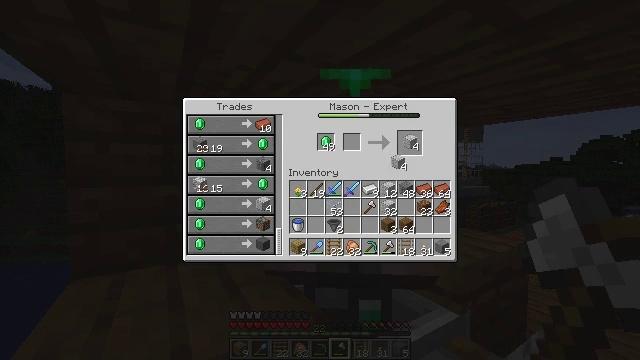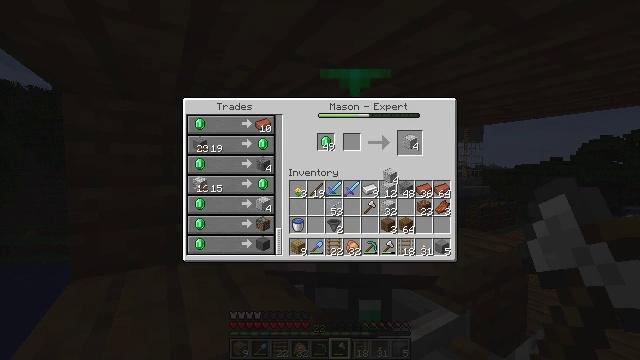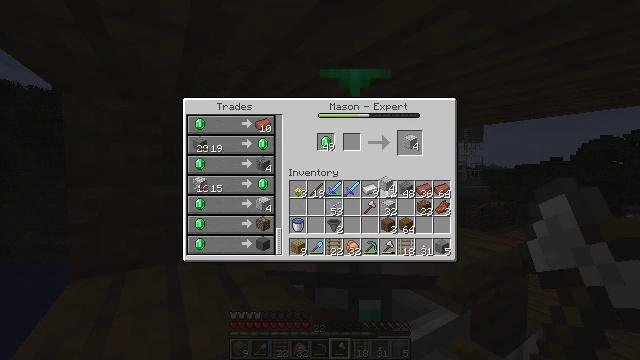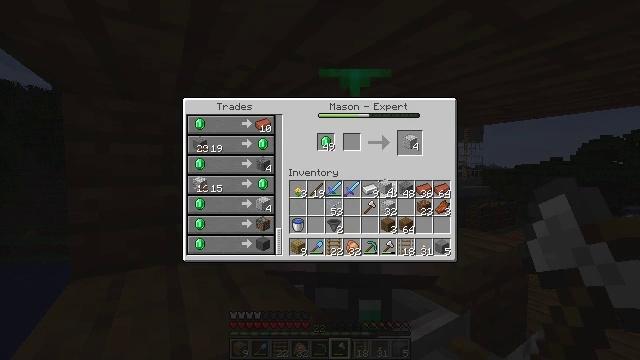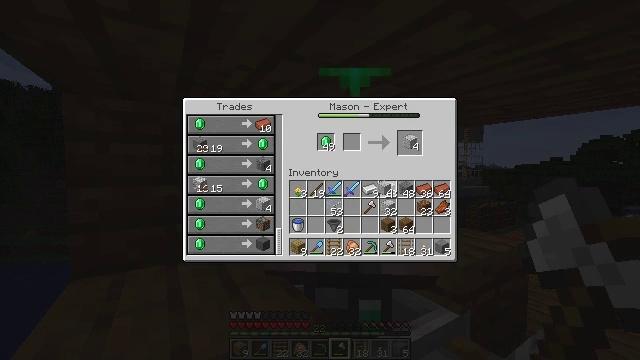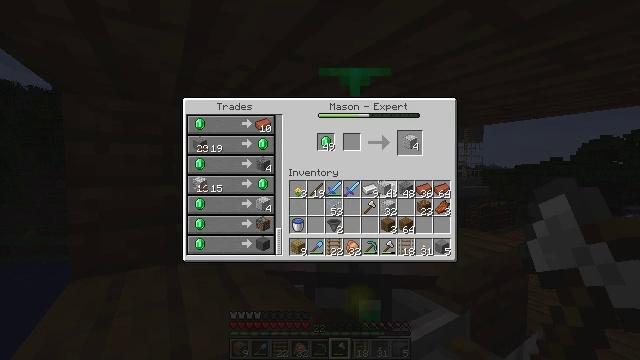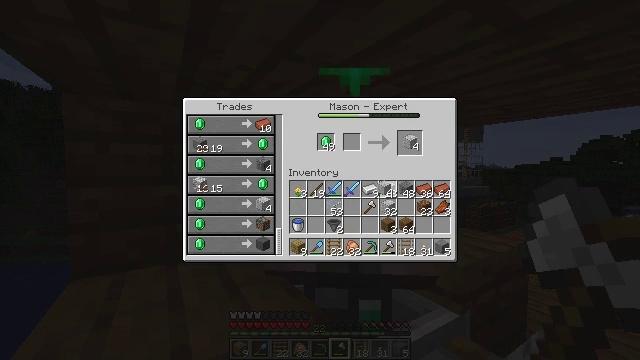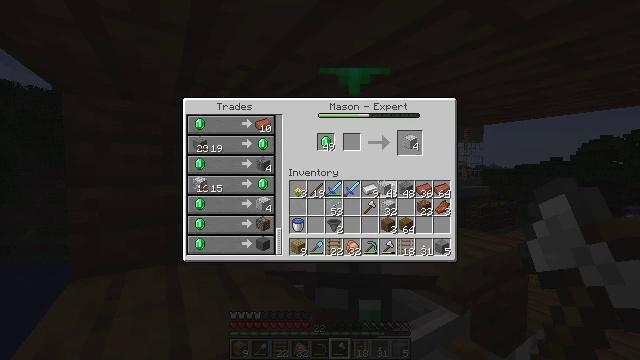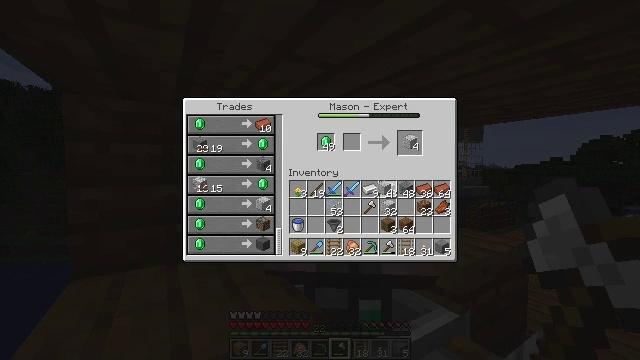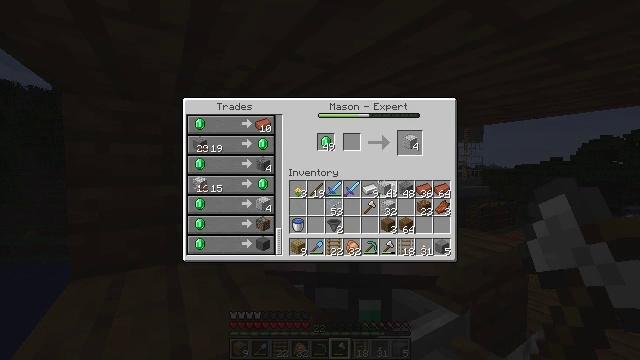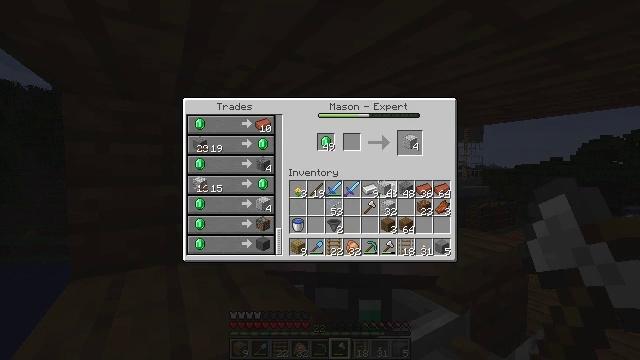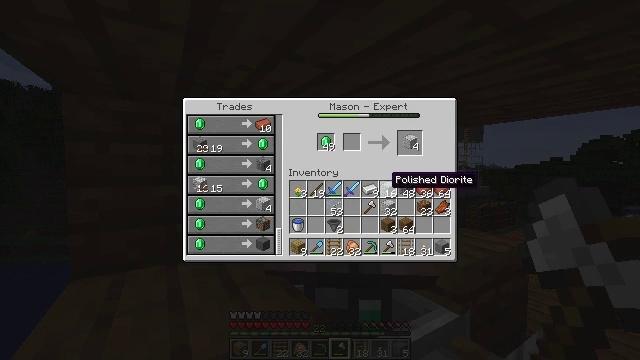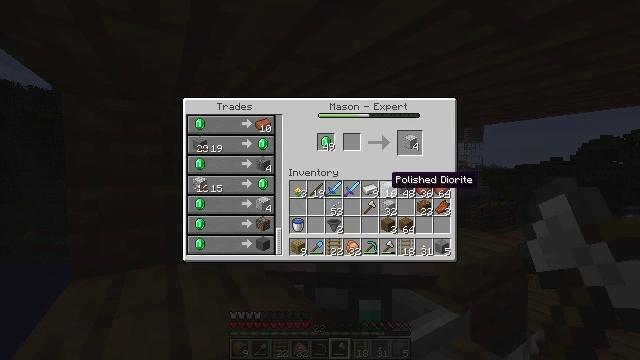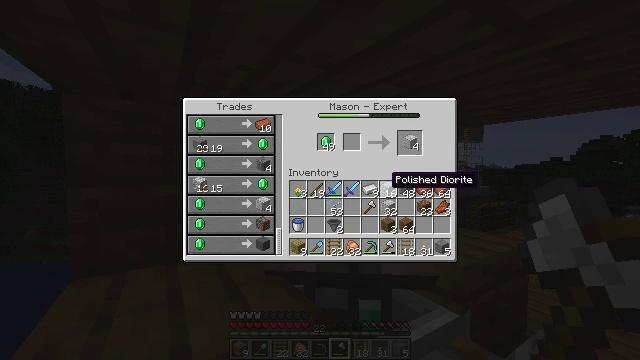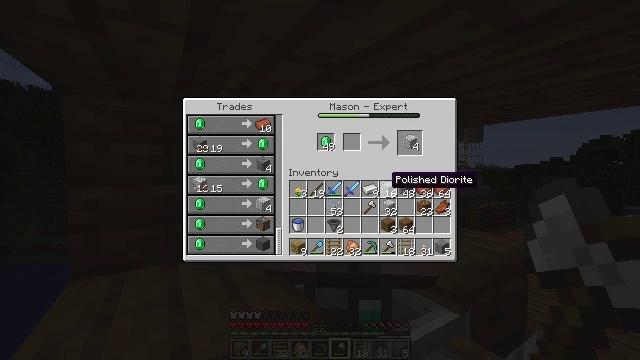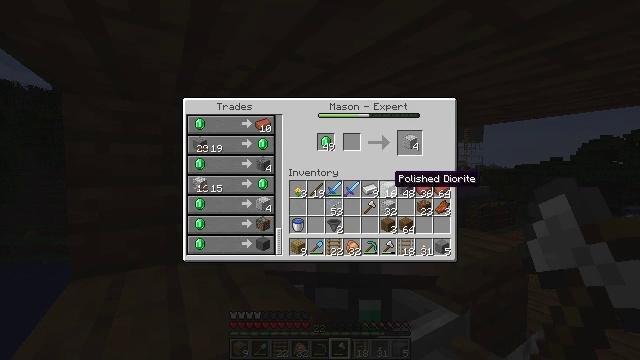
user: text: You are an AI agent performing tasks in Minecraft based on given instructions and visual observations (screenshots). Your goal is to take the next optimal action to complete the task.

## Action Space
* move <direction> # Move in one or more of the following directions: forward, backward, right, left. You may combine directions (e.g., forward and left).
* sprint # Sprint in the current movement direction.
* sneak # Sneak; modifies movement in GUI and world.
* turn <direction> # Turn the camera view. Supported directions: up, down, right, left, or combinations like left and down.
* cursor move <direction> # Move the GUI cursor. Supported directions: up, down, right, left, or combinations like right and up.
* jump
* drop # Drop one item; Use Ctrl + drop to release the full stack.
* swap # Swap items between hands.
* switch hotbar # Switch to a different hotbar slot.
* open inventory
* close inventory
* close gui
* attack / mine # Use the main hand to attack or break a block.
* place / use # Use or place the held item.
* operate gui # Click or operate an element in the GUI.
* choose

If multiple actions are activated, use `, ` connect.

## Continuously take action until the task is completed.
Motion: motion action
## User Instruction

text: Combine diorite in the crafting grid to make polished diorite.
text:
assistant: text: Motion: cursor move left and down
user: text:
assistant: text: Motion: cursor move down
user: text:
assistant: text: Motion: no_op
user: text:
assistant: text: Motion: no_op
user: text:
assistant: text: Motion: no_op
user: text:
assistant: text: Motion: no_op
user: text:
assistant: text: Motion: no_op
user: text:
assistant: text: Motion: no_op
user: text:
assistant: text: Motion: operate gui
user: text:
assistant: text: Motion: operate gui
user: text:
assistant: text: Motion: no_op
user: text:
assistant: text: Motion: no_op
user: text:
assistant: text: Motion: no_op
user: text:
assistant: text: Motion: no_op
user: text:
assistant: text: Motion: no_op
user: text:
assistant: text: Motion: no_op
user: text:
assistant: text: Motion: no_op
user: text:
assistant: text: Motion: no_op
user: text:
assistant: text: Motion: operate gui
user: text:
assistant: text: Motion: operate gui
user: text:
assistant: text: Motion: operate gui
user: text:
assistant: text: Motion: cursor move down
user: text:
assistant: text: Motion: cursor move down
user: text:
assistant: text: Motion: no_op
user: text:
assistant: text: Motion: no_op
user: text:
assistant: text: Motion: operate gui
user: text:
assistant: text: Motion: operate gui
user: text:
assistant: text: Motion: no_op
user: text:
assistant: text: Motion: no_op
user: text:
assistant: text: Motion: no_op